七年级 · 解析几何
如图, 将图 1 中阴影部分拼成图 2, 根据两个图形中阴影部分的关系, 可以验证下列哪个公式 ( )

图 1

图 2
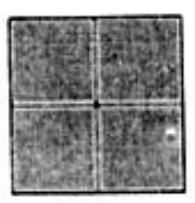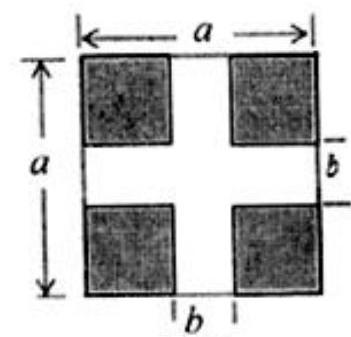
A. $(a-b)^{2}=a^{2}-2 a b+b^{2}$
B. $(a+b)(a-b)=a^{2}-b^{2}$
C. $(a+b)^{2}=a^{2}+2 a b+b^{2}$
D. $(a+b)^{2}=(a-b)^{2}+4 a b$
答案: A
解析: 由图 1 可知阴影部分的面积是 $a^{2}-2 a b+b^{2}$,

由图 2 可知阴影部分的面积是 $\left(\frac{a-b}{2}\right)^{2} \times 4=(a-b)^{2}$,

$\because$ 图 1 和图 2 阴影部分的面积相等,

$\therefore(a-b)^{2}=a^{2}-2 a b+b^{2}$.